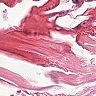
Metastatic tissue present: no